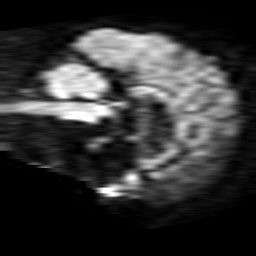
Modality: TRACE
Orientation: sagittal
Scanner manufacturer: philips
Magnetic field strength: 1.5 T
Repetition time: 4.787 s
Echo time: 0.07764 s